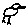
Label: bird